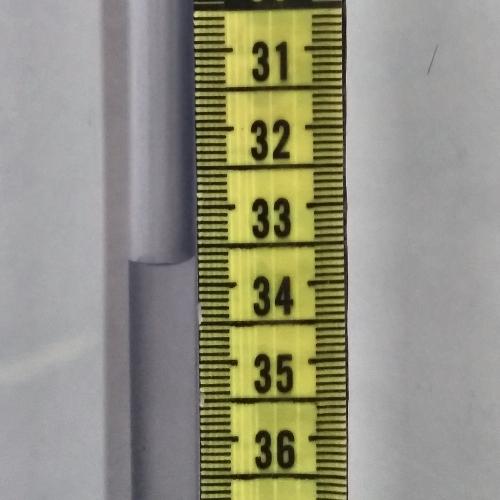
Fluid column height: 33.7 cm